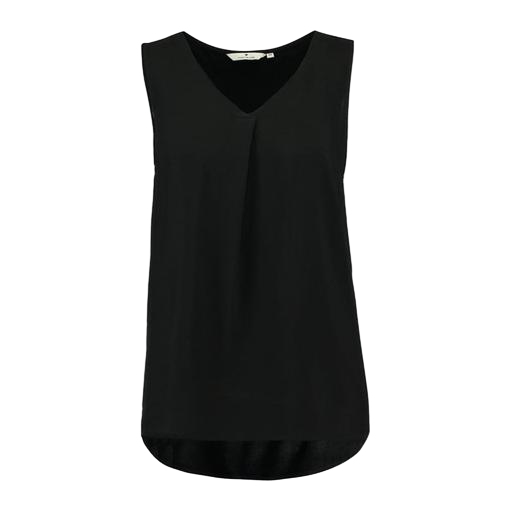
black sleeveless high-low top only macy, black v-neck top only macy, black sleeveless pleat back top, white background